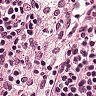
Metastatic tissue present: no